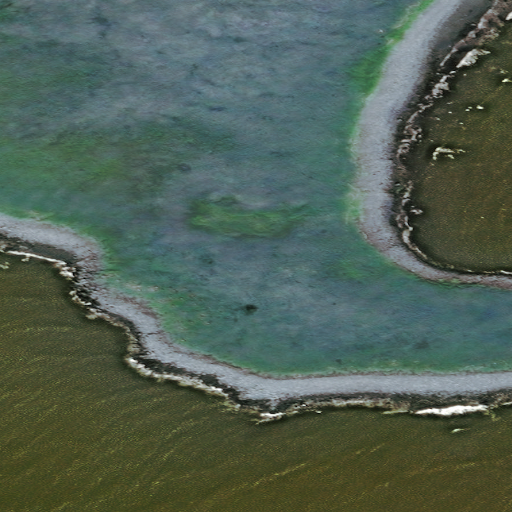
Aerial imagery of cape in Alaska named Cape Mendenhall containing only unknown